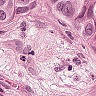
Metastatic tissue present: yes